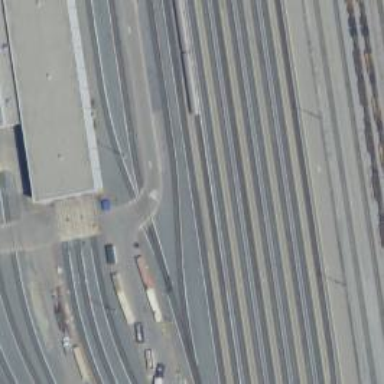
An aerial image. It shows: Level crossing along the railway.